Field crop: maize
Growth stage: 2
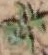
Species: atriplex